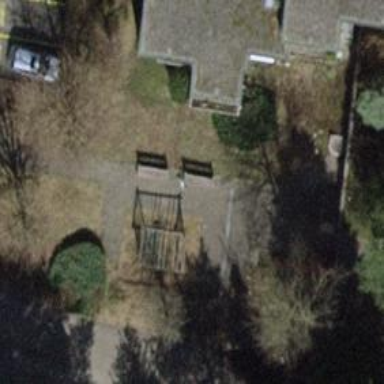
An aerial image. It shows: Playground featuring climbing frame.